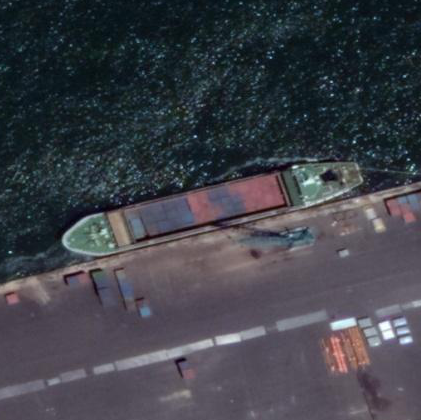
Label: Container_ship